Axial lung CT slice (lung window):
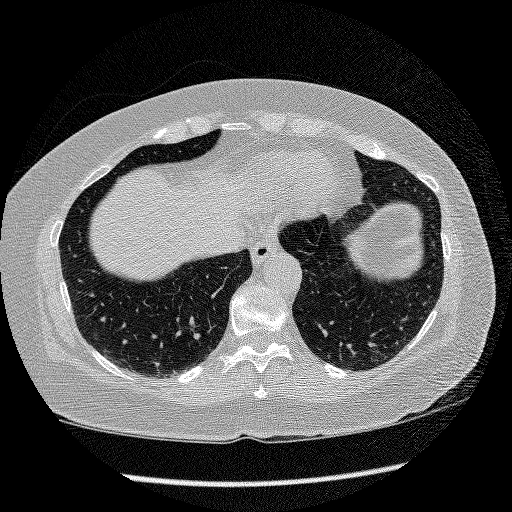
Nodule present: no